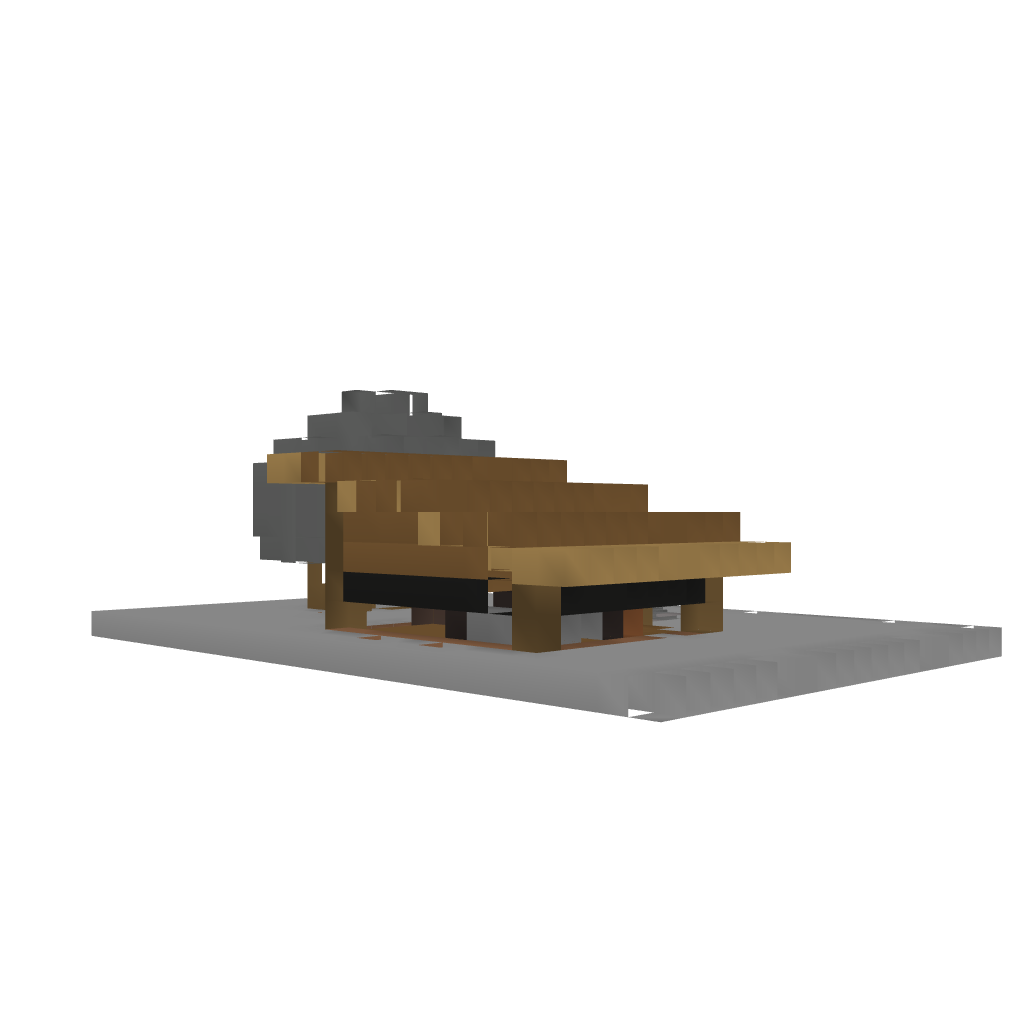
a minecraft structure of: small survival house